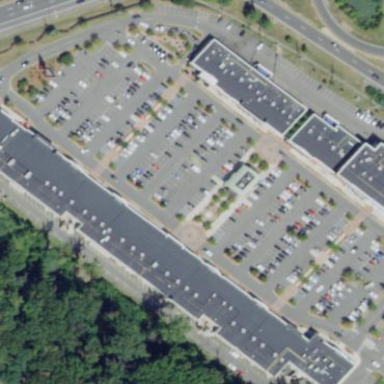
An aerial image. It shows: Retail area.